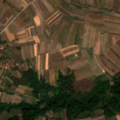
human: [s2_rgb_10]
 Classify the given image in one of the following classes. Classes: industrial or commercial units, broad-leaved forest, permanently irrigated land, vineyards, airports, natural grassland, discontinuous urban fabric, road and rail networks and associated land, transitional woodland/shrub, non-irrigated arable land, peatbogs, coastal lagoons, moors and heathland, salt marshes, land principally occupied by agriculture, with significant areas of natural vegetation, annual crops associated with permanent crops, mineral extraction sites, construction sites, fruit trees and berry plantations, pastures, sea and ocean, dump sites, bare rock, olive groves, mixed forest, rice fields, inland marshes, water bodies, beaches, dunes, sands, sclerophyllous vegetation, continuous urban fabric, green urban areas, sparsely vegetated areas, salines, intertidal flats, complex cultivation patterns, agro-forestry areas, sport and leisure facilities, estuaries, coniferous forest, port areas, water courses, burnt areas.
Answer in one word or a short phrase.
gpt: discontinuous urban fabric, non-irrigated arable land, complex cultivation patterns, land principally occupied by agriculture, with significant areas of natural vegetation, broad-leaved forest